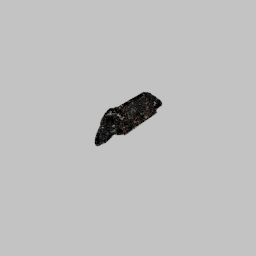
Label: architecture